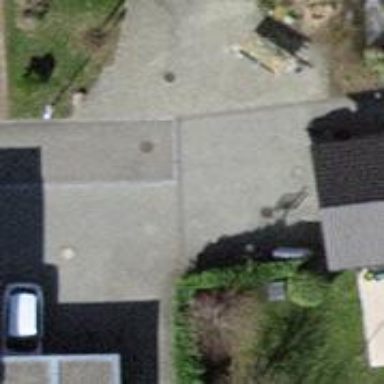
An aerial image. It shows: Residential alley road.